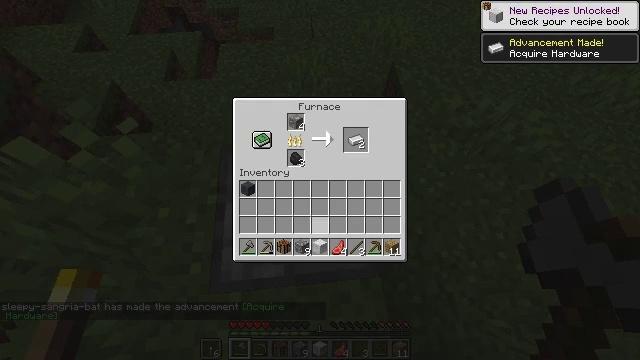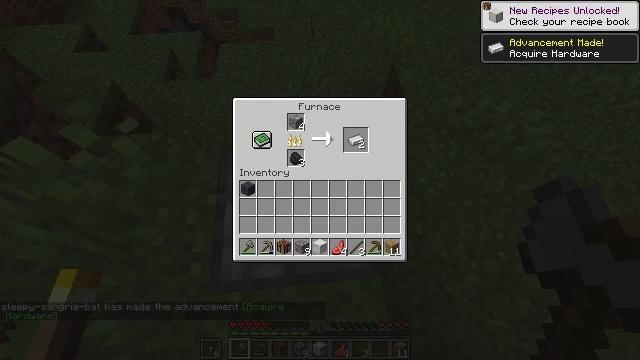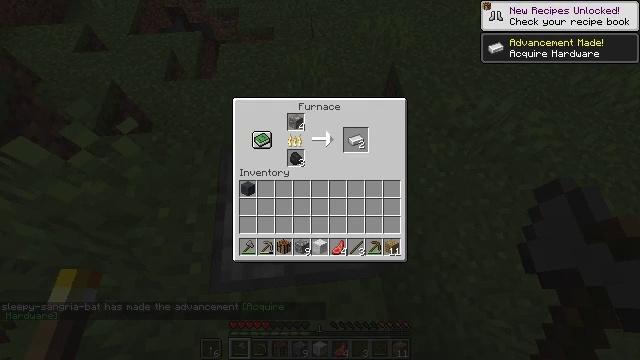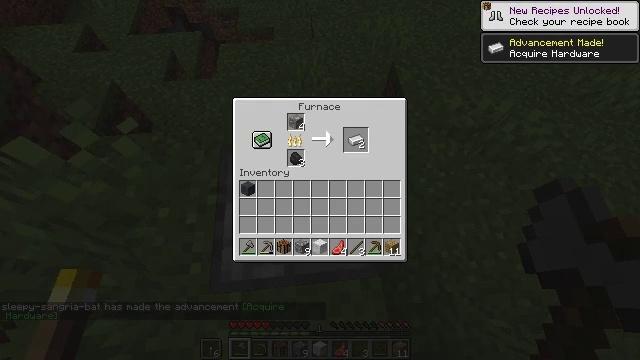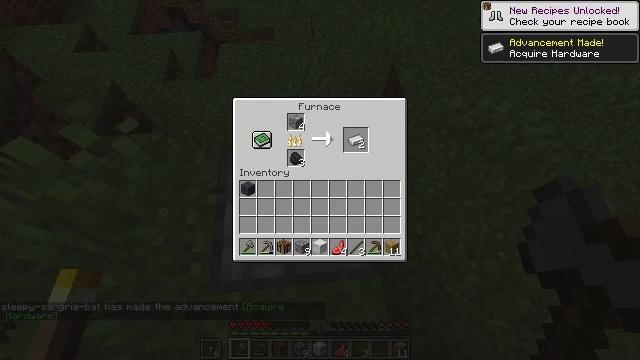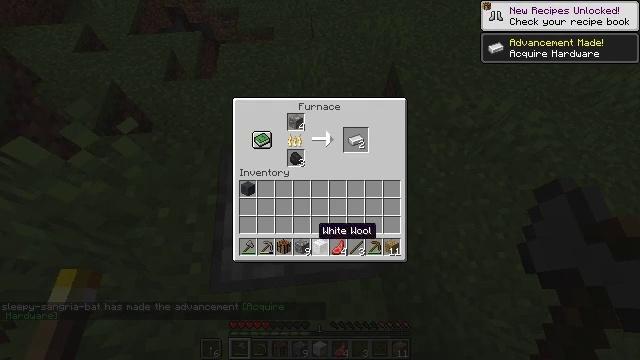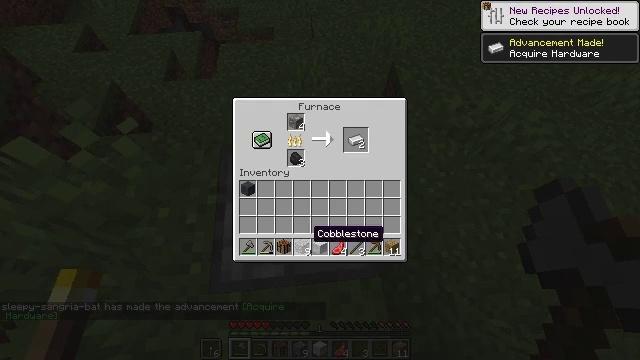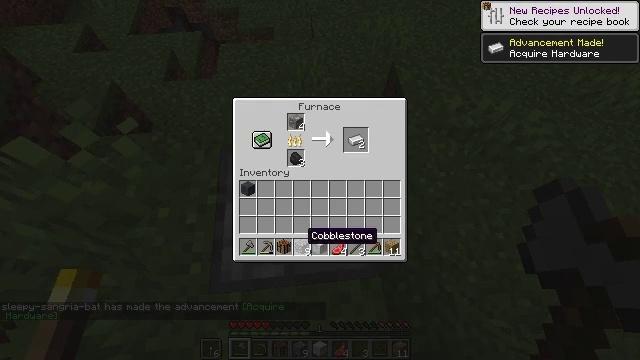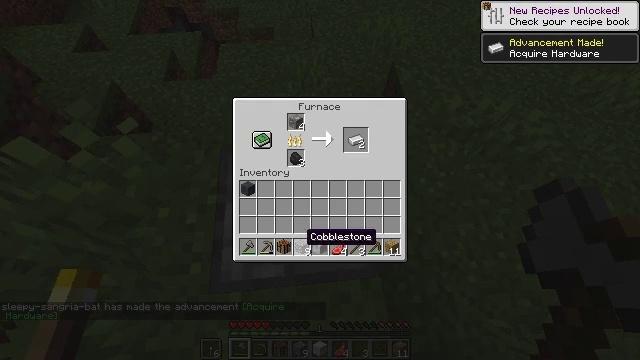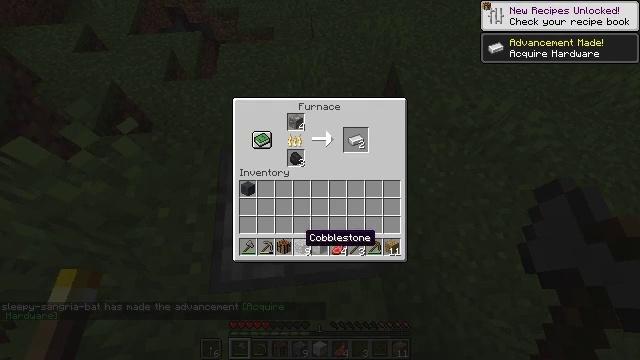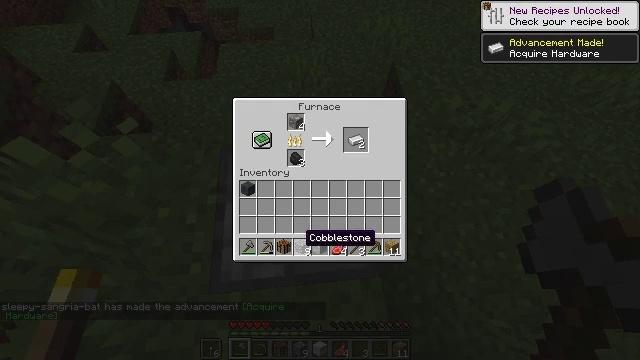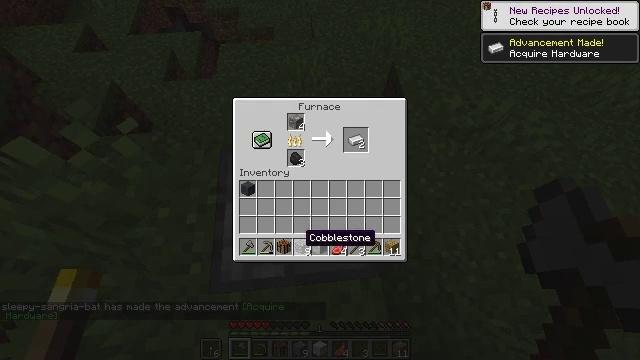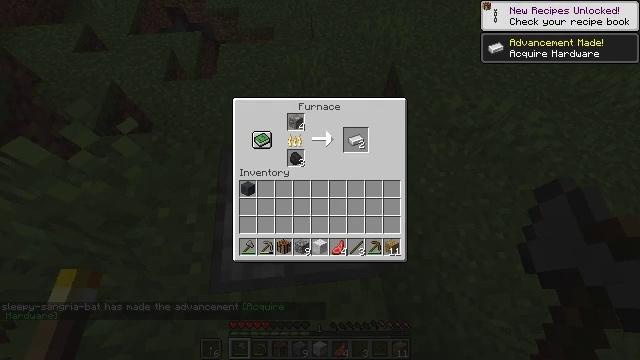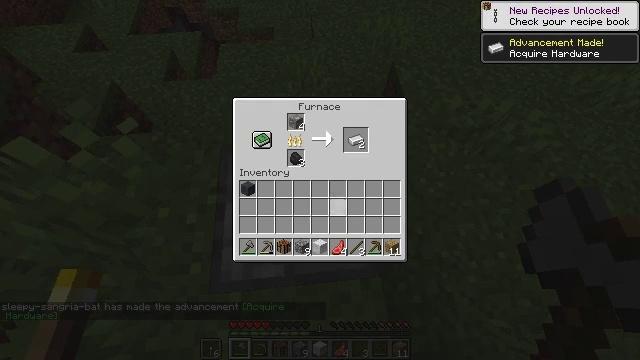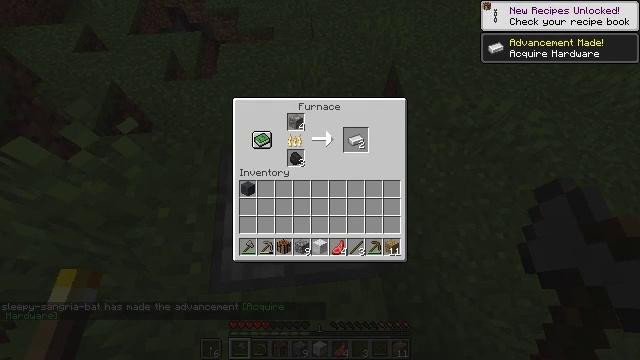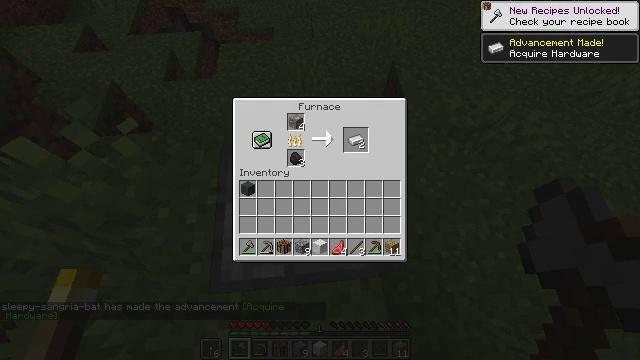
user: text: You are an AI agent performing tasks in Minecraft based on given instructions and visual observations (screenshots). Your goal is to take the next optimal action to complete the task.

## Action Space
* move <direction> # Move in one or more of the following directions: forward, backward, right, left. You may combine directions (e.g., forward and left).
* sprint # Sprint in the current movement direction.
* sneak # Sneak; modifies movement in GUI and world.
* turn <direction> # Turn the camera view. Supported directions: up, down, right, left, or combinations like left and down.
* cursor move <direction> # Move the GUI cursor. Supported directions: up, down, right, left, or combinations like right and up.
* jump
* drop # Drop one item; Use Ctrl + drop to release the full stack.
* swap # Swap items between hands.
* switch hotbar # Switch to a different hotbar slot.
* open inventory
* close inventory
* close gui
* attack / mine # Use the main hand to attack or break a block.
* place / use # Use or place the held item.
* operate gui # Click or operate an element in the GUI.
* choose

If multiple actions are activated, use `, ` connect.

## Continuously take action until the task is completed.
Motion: motion action
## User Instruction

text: Craft an iron ingot by smelting iron ore.
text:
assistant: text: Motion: cursor move down
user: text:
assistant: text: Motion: no_op
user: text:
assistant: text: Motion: no_op
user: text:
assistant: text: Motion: no_op
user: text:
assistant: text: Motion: cursor move left
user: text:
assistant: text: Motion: no_op
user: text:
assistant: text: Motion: sneak
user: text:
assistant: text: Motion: sneak
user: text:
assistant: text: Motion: sneak
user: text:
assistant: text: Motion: sneak
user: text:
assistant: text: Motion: sneak
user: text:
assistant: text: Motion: sneak, cursor move right and up
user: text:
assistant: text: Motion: cursor move right and up
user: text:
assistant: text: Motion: cursor move right and up
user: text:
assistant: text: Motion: no_op
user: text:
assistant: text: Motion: no_op
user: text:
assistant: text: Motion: cursor move left and down
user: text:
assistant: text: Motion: cursor move left and down
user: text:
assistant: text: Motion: no_op
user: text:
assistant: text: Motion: no_op
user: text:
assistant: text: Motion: no_op
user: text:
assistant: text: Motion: no_op
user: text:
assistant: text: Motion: cursor move right and up
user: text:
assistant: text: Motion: cursor move right and up
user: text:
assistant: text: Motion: no_op
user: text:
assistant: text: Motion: no_op
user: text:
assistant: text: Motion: no_op
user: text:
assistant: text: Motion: cursor move up
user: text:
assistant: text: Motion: no_op
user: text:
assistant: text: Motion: cursor move left